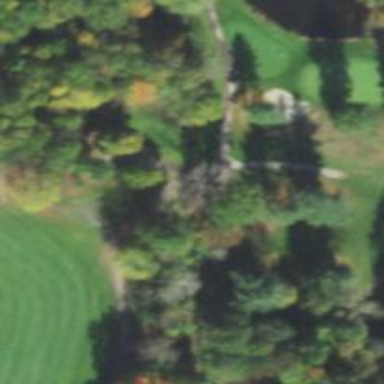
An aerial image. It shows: Pathway for golfing.